Aerial crown-view tile of a tropical tree (Barro Colorado Island, Panama), acquired 20250414:
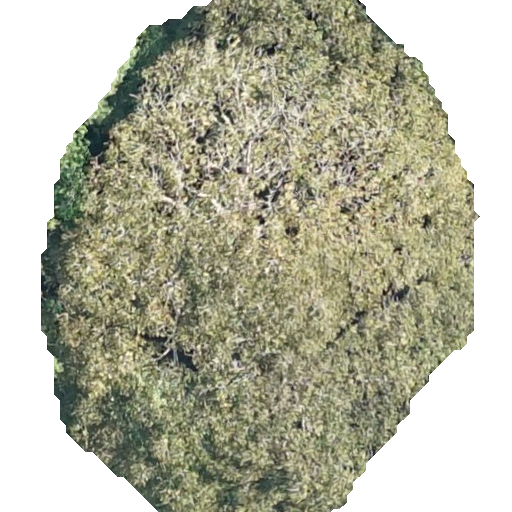
Species: Dipteryx oleifera
GBIF accepted scientific name: Dipteryx oleifera
Crown area: 270.42 m²